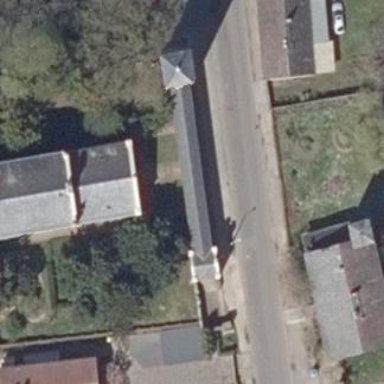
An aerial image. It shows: Historic church building that serves as place of worship.